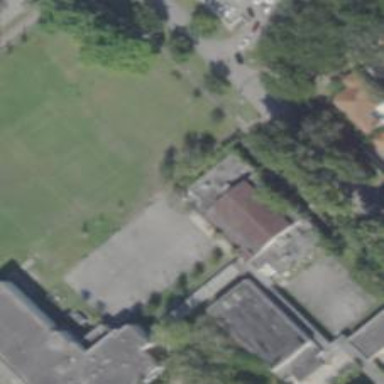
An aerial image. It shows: School.